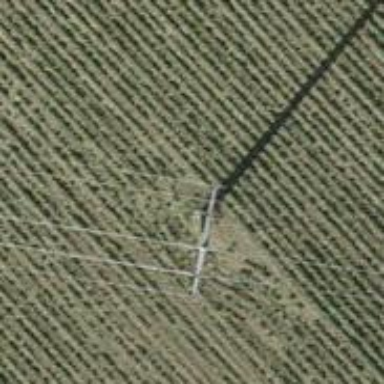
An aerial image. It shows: Concrete power pole.